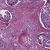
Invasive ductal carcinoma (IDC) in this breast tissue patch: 0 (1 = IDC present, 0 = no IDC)